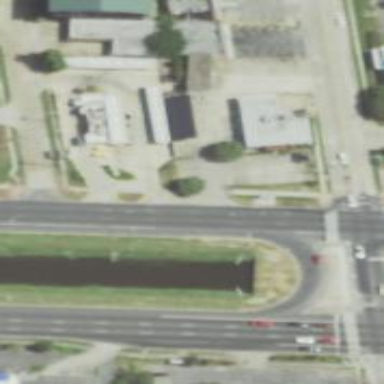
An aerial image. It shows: Primary road with asphalt surface.